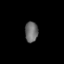
Tissue: lung
Cell type: Endothelial cells
Senescence score: 0.5415
Nuclear area (px): 259
Mean DAPI intensity: 109.305